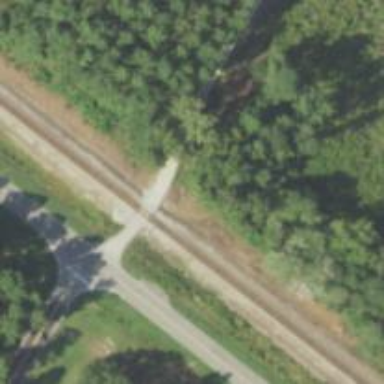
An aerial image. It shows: Level crossing along the railway.